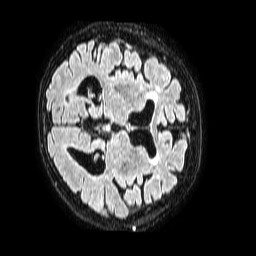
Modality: FLAIR
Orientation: axial
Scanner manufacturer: philips
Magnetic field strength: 1.5 T
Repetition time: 4.8 s
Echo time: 0.3 s